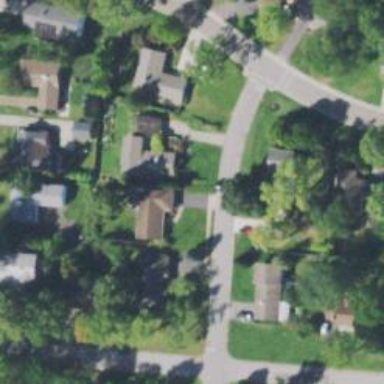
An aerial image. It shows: Residential driveway used as service road.